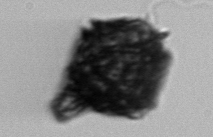
Label: Gonyaulax